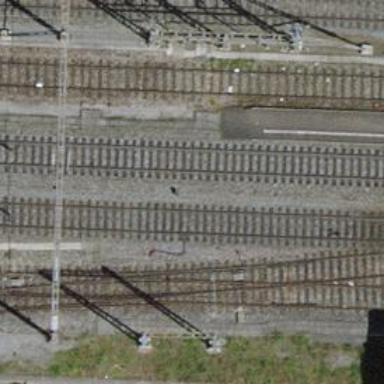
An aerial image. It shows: Close-up of railway platform edge.